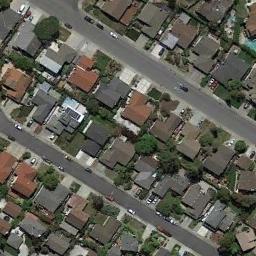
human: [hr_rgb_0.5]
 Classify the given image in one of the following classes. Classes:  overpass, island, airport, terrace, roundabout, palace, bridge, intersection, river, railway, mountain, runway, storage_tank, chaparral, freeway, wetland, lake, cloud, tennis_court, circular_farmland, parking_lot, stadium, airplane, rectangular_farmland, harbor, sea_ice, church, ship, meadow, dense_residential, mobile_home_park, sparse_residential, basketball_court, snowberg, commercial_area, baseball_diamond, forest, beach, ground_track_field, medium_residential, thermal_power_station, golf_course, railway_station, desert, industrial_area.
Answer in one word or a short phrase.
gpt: dense_residential